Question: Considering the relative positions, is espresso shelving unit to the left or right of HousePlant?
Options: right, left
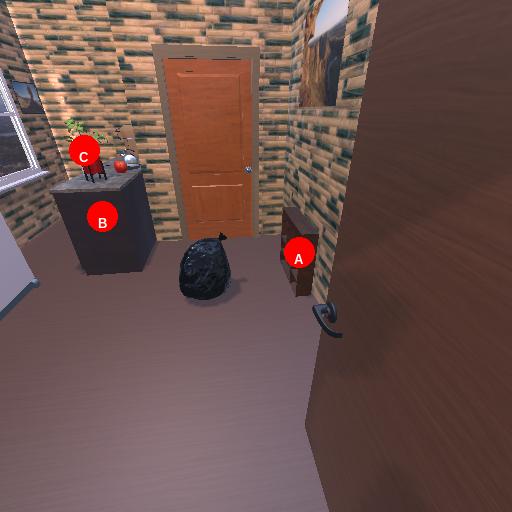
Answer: right